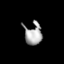
Tissue: lung
Cell type: T cells
Senescence score: 0.2258
Nuclear area (px): 361
Mean DAPI intensity: 162.947